Question: From textbook:

So I know a byte has 8 bits and the right bit-shift adds zero bits to the left and pops off bits from the right.
But how is it used the above example to output a byte?
I would've expected:
'''
putchar(b >> 8)
putchar(b >> 7)
putchar(b >> 6)
etc.
'''
Since I assume putchar outputs the popped off bits?
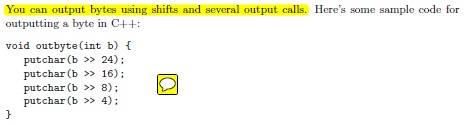
Answer: putchar prints the ascii character corresponding to the integer given.
'putchar(0x41)' converts the integer 0x41 into an 'unsigned char' (with a size of one byte) and prints out the ascii character corresponding to 0x41 (which is "A").
The key thing to realize here that putchar only looks at the lower 8 bits, i.e. 'putchar(0x41)' and 'putchar(0xffffff41)' do the same thing.
Now let's look at what happens when you pass something to your function above.
'outbyte(0x41424344);'
first it bitshifts b by 24 bits, and then calls putchar on that value
'0x41424344 << 24; //0x00000041'
'putchar(0x00000041); //A'
then it bitshifts b by 16 bits, and then calls putchar on that value
'0x41424344 << 24; //0x00004142'
'putchar(0x00004142); //B'
etc.
Here it is in action: <URL>